Interaction volume radius: 10 \u00c5
Interaction volume height: 25 \u00c5
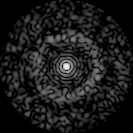
Disorder parameter: 0.8479